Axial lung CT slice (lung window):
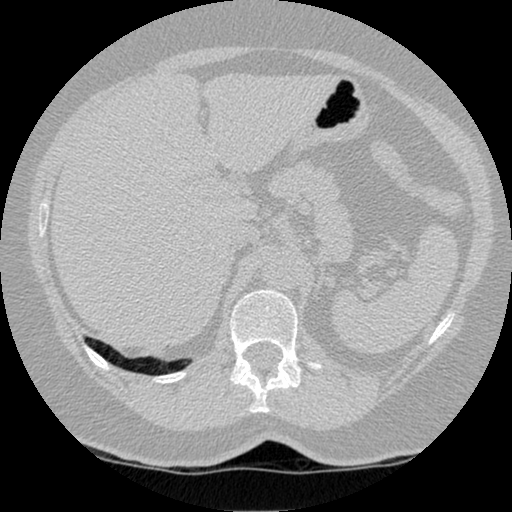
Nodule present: no